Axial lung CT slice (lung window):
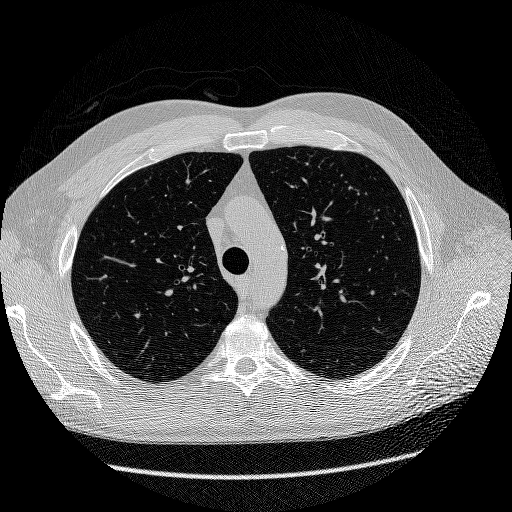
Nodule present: no